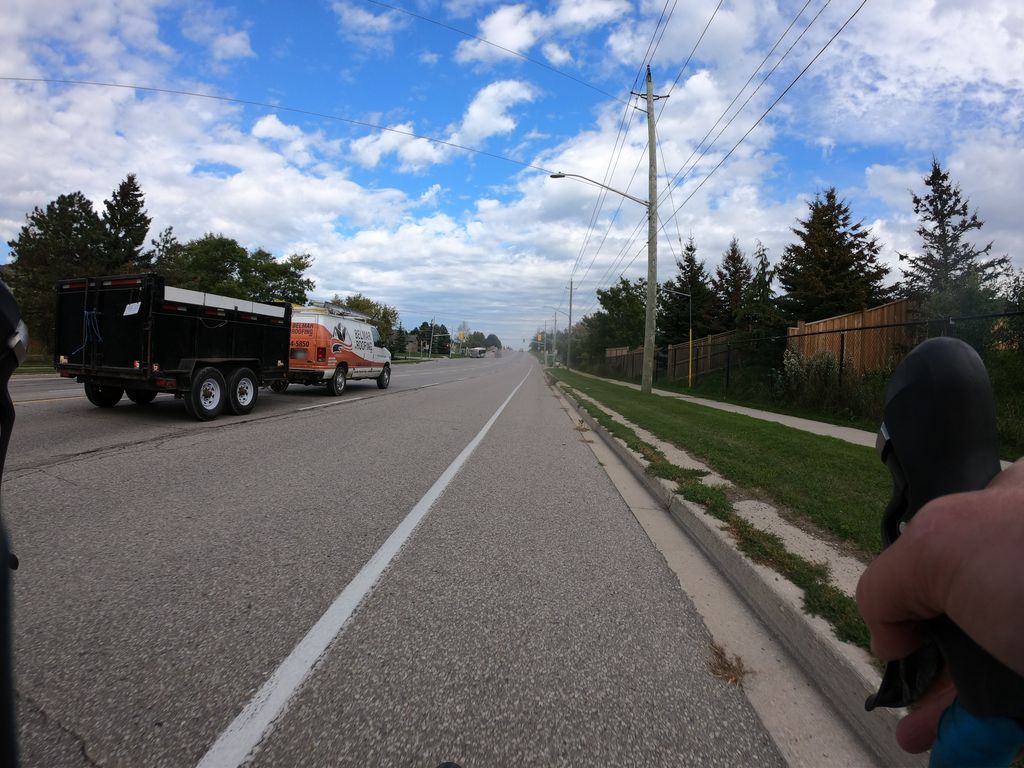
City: kitchener-waterloo